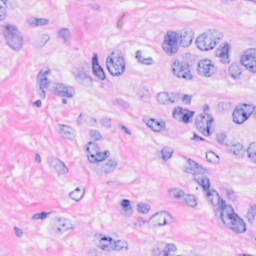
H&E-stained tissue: Breast